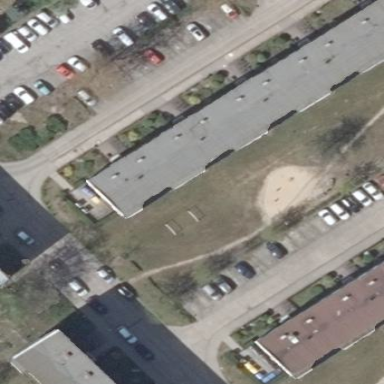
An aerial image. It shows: Parking area with surface.